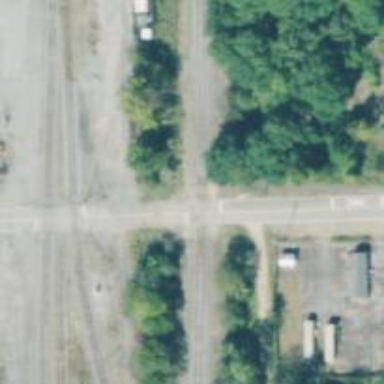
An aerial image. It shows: Level crossing along the railway.